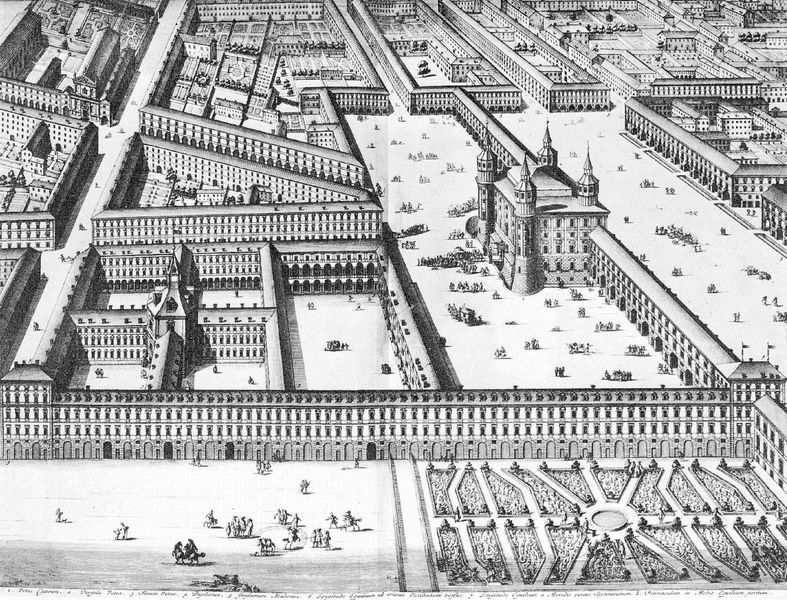
Titel: Turin, Betonung der gleichmäßigen Straßenbebauung in den Stadterweiterungsquartieren
Schlagwörter: wasser, menschen, stadt, fenster, grau, straße, weiss, schloss, architektur, spitze, häuser, kirche, kamin, pferde, turm, garten, türen, dächer, grafik, platz, kuppel, staffage, symmetrie, türme, palast, druck, schwarz-weiß, radierung, stich, plan, absolutismus, kupferstich, brunne, schlossanlage, gaupe, stadtplan, schrägsicht